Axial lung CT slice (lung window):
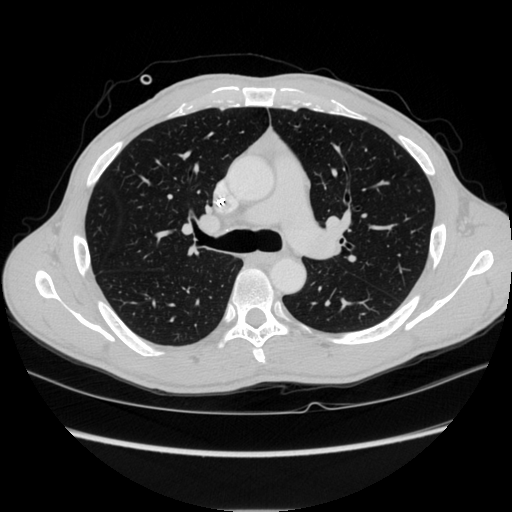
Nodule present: no